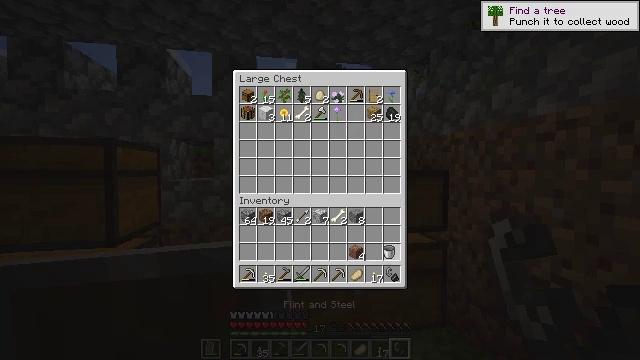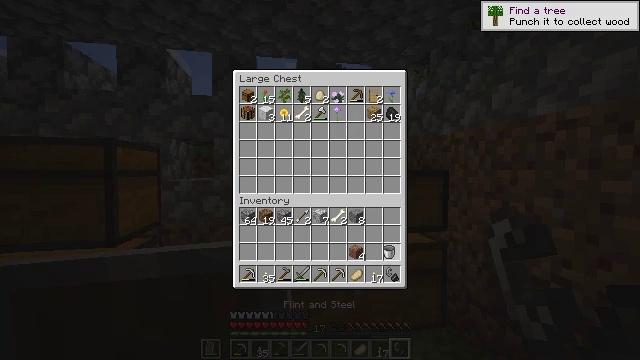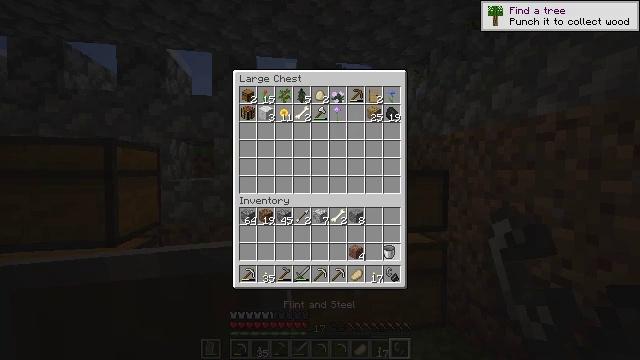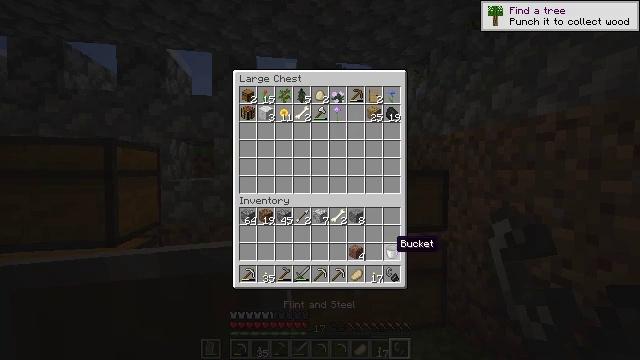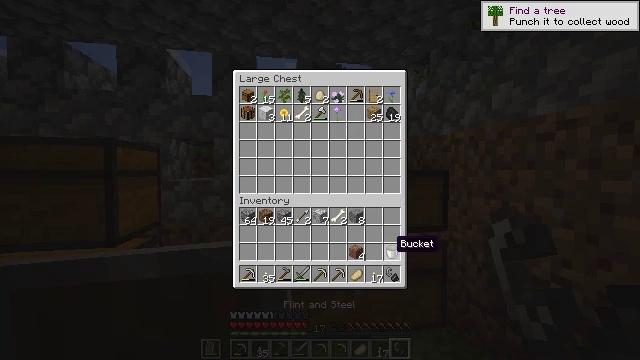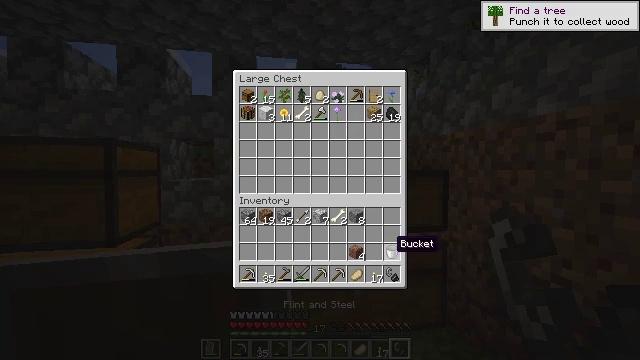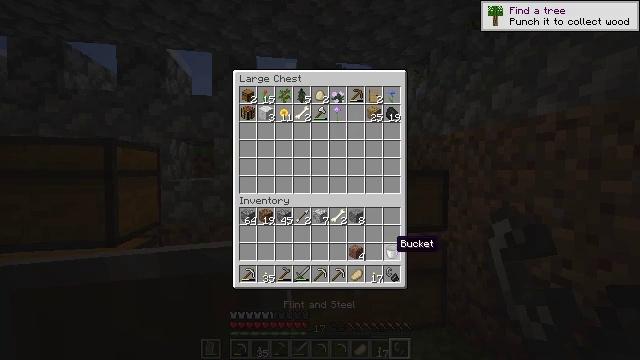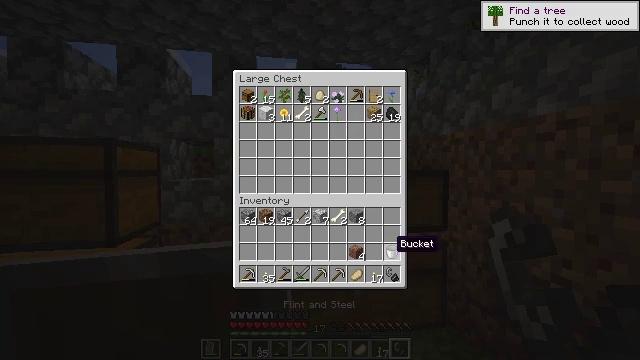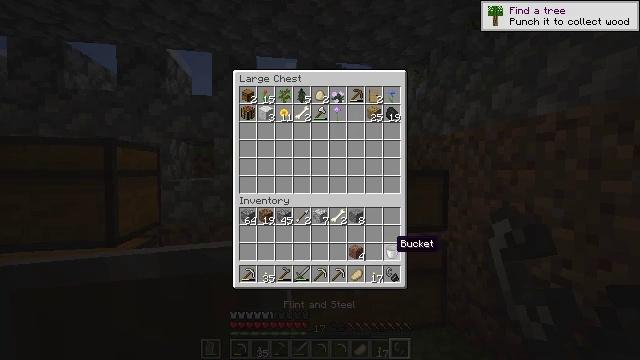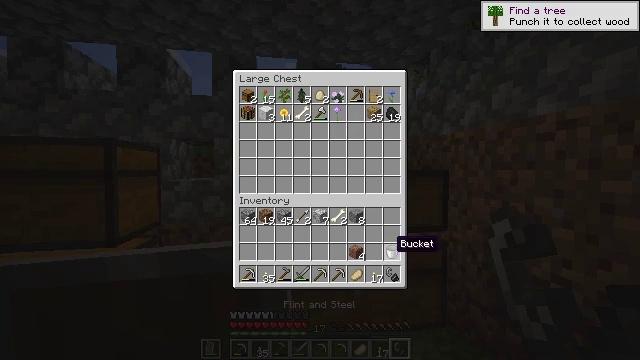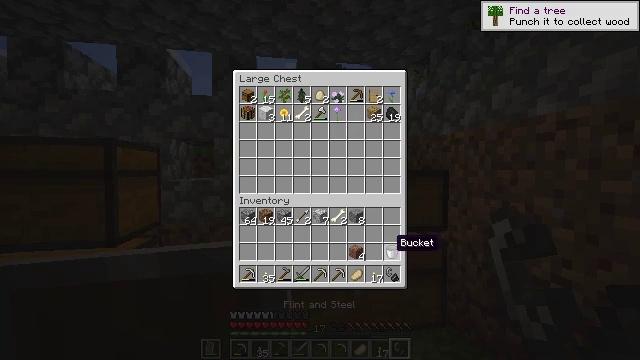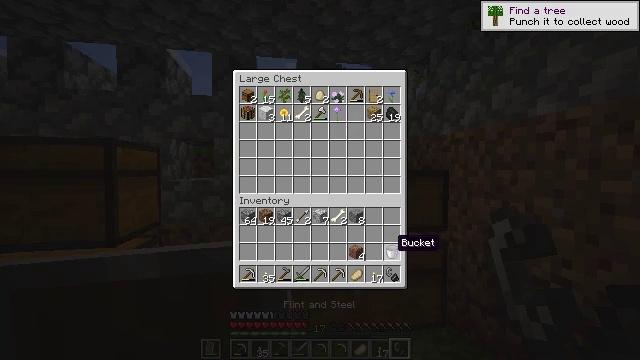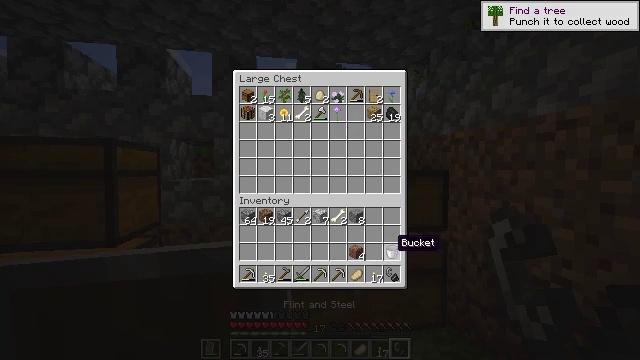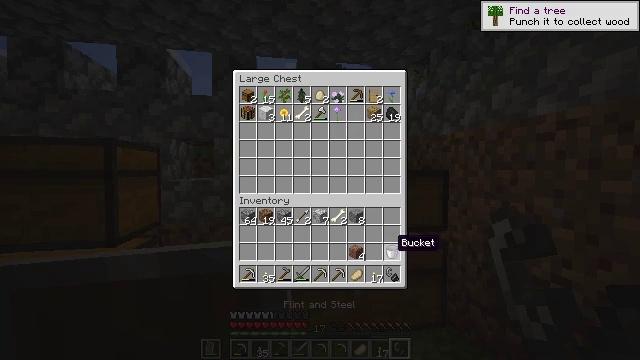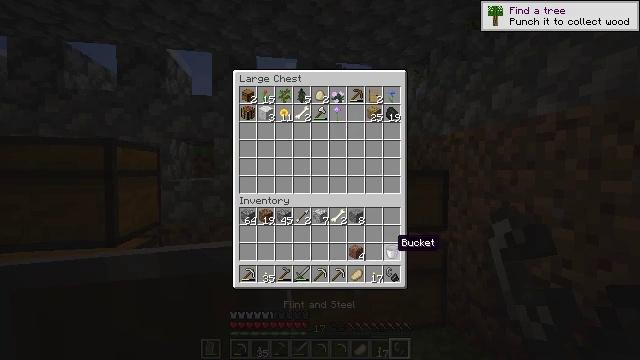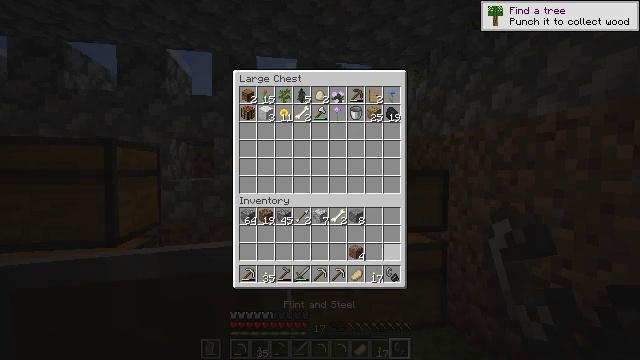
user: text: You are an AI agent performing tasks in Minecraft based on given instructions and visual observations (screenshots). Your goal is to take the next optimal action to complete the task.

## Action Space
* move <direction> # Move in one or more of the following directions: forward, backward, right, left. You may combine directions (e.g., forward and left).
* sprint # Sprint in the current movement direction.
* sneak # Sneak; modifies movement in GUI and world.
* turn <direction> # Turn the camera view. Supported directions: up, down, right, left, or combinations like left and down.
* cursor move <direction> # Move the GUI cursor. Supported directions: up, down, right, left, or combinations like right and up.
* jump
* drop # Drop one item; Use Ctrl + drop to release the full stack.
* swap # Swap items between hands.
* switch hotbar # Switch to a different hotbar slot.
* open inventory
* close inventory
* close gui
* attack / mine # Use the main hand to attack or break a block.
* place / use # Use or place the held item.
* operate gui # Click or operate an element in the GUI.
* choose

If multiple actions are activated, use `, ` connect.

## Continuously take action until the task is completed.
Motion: motion action
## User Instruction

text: Obtain a golden helmet through crafting.
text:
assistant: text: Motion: operate gui
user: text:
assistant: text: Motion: operate gui
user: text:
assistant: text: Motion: no_op
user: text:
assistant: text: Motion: no_op
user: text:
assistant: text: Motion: no_op
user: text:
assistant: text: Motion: no_op
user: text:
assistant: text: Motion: no_op
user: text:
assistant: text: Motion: no_op
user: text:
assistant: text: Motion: no_op
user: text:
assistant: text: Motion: sneak
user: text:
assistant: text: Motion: sneak
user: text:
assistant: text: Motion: sneak
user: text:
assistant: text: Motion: sneak
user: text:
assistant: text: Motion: sneak
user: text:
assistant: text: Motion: sneak, choose
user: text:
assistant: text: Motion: sneak, choose
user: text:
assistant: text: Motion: sneak
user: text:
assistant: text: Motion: sneak
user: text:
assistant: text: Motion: sneak
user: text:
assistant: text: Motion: sneak
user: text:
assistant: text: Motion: sneak
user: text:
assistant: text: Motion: sneak
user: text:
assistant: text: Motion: no_op
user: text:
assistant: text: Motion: no_op
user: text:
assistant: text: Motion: cursor move left
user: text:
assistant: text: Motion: cursor move left and up
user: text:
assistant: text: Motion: cursor move left and up
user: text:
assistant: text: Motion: no_op
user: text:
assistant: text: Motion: no_op
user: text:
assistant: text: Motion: no_op